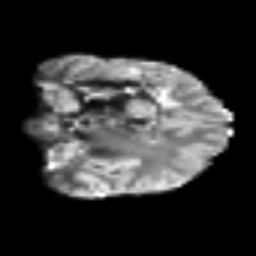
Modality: T2w
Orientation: coronal
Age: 31
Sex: female
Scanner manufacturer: siemens
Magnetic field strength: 3 T
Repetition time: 6.1 s
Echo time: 0.101 s